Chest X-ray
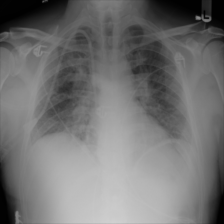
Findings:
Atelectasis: negative
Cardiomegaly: negative
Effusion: negative
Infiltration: negative
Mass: negative
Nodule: negative
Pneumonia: negative
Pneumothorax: negative
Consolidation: negative
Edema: positive
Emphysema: negative
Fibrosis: negative
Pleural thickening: negative
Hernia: negative